Field crop: maize
Growth stage: 1
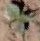
Species: datura